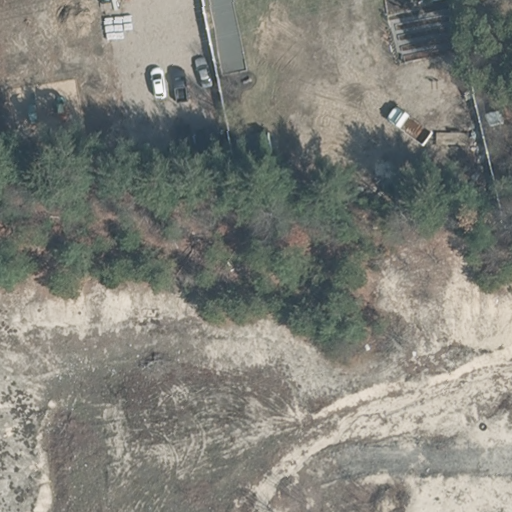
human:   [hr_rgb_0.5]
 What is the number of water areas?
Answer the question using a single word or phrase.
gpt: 0

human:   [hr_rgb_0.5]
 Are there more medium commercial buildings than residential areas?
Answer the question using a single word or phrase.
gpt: no

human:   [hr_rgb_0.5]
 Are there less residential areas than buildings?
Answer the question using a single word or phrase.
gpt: no

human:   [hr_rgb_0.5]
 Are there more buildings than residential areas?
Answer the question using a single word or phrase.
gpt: no

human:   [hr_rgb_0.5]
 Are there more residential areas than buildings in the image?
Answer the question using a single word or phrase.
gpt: no

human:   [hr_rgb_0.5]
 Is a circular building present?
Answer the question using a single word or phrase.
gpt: no

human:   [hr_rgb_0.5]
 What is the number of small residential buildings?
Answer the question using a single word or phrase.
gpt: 0

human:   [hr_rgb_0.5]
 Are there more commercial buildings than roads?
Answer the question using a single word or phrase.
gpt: no

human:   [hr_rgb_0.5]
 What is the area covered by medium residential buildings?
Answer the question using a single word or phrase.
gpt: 145m2

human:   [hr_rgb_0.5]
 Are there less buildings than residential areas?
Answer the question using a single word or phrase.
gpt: no

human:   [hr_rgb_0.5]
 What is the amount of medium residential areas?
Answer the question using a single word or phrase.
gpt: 0

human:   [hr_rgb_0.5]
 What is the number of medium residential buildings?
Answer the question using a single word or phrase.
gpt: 1

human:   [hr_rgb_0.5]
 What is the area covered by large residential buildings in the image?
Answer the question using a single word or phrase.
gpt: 0m2

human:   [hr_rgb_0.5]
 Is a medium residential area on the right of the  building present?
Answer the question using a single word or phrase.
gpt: no

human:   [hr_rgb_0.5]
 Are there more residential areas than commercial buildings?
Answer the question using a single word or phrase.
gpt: yes

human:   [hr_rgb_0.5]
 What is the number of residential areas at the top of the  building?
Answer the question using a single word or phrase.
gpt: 1

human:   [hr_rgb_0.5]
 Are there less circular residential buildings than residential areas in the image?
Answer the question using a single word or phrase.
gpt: yes

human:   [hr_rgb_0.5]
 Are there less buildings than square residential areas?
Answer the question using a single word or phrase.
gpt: no

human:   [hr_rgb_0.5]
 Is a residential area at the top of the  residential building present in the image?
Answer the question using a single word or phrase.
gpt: yes

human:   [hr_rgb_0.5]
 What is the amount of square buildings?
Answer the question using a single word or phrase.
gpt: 0

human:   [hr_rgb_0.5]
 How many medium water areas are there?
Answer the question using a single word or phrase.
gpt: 0

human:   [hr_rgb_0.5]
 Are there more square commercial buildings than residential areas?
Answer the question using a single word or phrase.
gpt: no

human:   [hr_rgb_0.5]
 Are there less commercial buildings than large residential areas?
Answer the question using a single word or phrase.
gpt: yes

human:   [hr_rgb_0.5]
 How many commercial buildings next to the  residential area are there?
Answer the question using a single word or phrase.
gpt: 0

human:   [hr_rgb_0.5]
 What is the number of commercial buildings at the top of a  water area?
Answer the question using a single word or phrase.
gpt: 0

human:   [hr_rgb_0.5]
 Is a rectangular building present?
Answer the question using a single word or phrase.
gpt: yes

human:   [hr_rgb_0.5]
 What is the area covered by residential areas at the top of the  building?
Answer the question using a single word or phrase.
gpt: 9196m2

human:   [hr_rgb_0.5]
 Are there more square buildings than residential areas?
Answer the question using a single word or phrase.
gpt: no

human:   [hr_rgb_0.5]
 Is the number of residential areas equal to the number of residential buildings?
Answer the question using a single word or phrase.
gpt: yes

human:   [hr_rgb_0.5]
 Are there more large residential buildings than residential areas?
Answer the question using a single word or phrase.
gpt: no

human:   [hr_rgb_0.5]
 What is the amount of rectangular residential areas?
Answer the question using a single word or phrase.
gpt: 0

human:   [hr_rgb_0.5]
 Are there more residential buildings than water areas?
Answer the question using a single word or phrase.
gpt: yes

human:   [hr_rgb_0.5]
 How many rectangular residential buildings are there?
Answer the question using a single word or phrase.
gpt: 1

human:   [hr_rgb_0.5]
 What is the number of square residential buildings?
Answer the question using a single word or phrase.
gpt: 0

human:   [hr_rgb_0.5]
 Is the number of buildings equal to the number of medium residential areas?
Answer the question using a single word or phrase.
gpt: no

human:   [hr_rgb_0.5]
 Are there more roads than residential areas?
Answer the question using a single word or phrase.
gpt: no